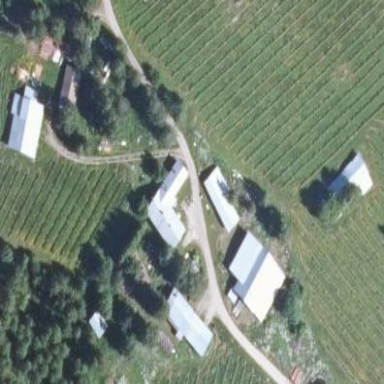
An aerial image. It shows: Farmyard area.